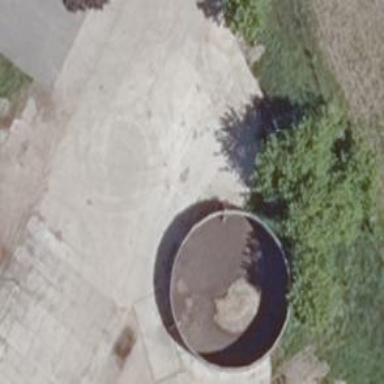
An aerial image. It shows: Slurry tank building.